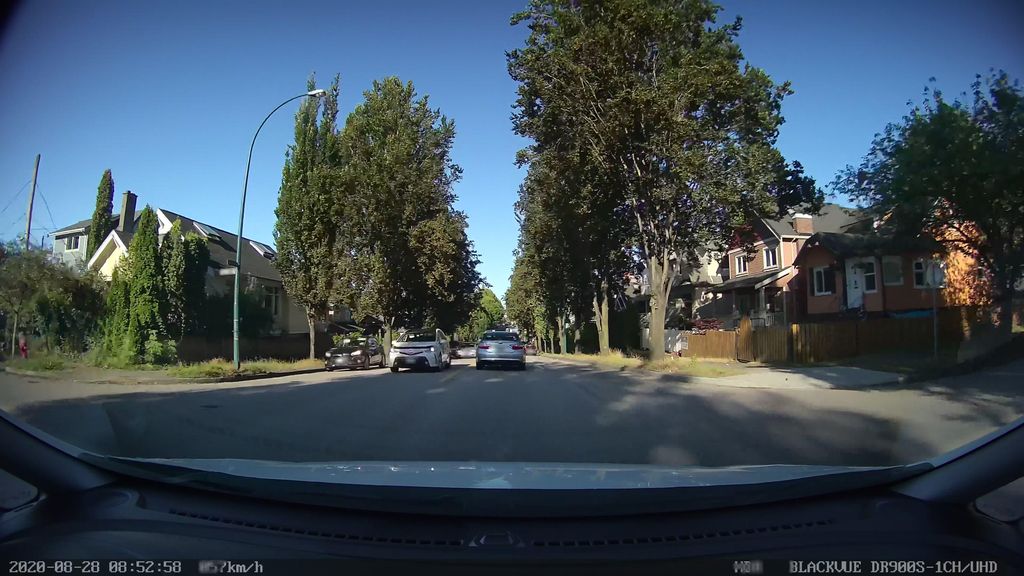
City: vancouver